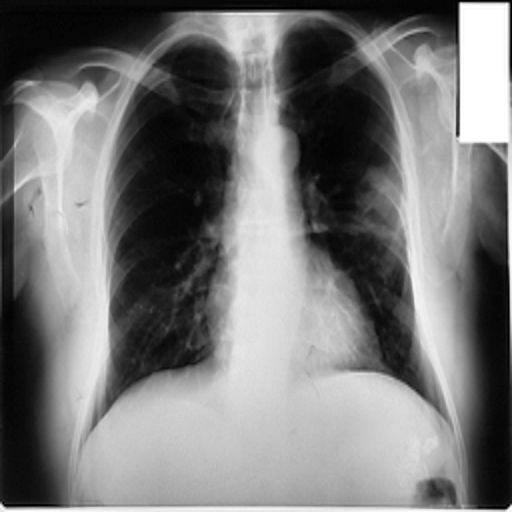
Finding: TUBERCULOSIS